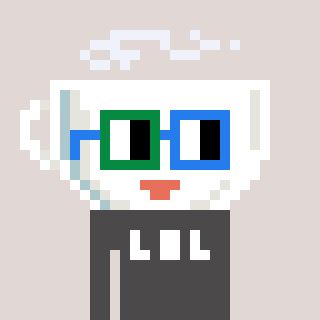
a pixel art character with square green and blue glasses, a mug-shaped head and a grayscale-colored body on a warm background